Field crop: maize
Growth stage: 2
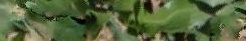
Species: maize